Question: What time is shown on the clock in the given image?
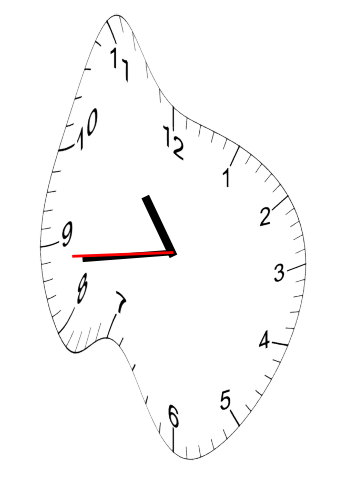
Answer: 10:43:44